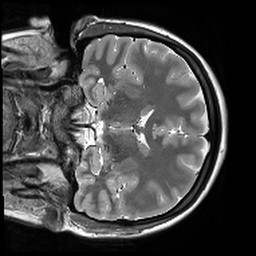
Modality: T2starw
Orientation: coronal
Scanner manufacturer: siemens
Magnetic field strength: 3 T
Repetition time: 9.86 s
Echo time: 0.05 s